Question: I'm using JFreeChart to make some graphs in a Java application. I'm trying to figure out how to let the user edit the series paint/stroke. In the Chart Properties window there's a spot for this, but it just says "No editor implemented". Is there a way through the API to provide JFreeChart with an editor for these properties, or do I have to implement one totally separately from the Chart Properties editing window?

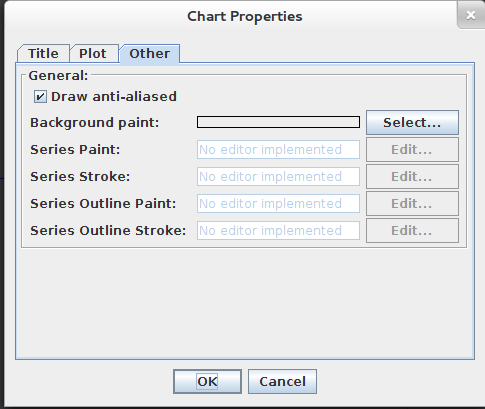
Answer: Support for this is described as "incomplete" in <URL>, using 'svn'.